Interaction volume radius: 10 \u00c5
Interaction volume height: 25 \u00c5
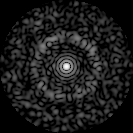
Disorder parameter: 0.8082